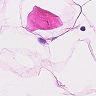
Metastatic tissue present: no